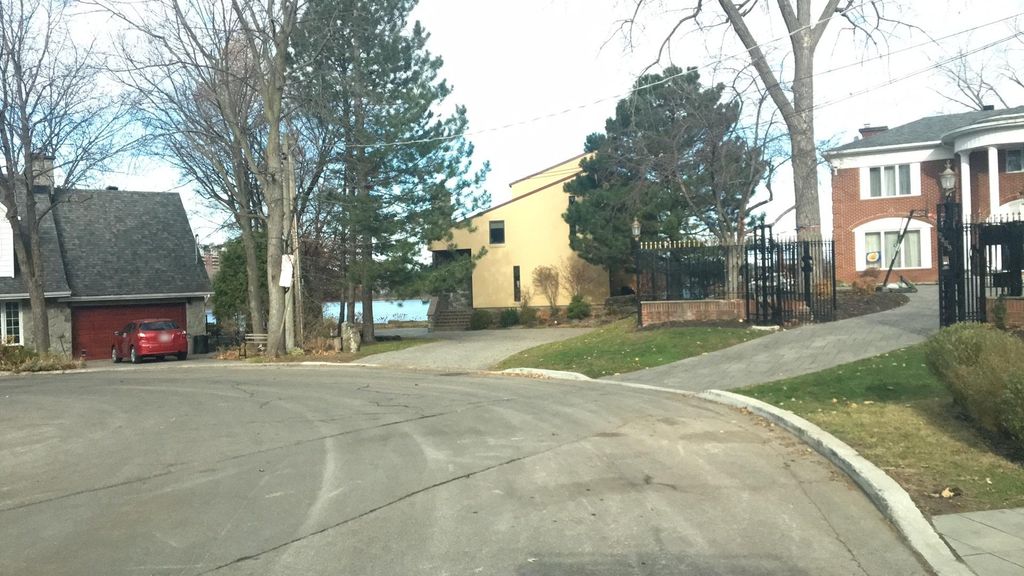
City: montreal